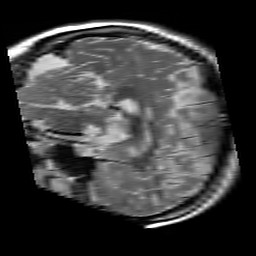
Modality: T2w
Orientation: sagittal
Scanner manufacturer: siemens
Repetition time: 3.9 s
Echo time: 0.076 s